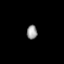
Tissue: prostate
Cell type: Myeloid cells
Senescence score: 0.7117
Nuclear area (px): 144
Mean DAPI intensity: 151.826